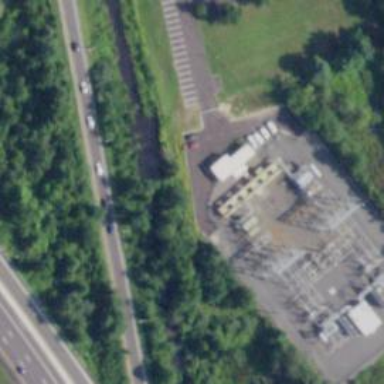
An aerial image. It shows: Power substation.